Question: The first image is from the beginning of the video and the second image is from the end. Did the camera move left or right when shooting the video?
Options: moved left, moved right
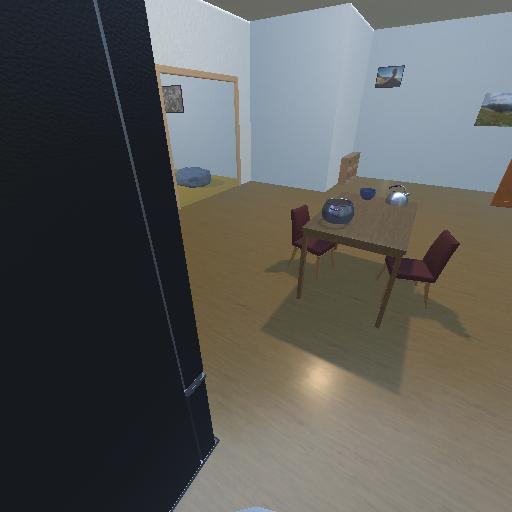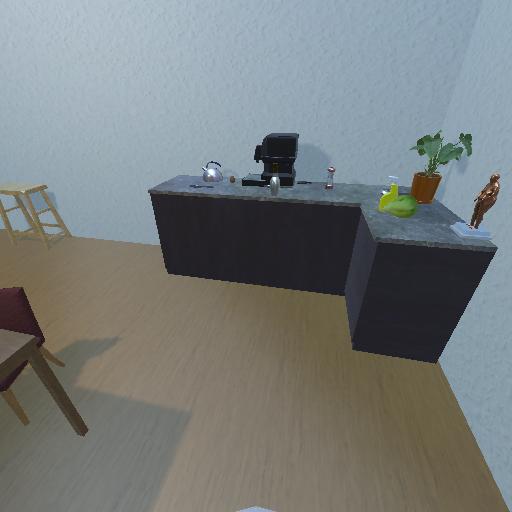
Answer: moved left